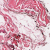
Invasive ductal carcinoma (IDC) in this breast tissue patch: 0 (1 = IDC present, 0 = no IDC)